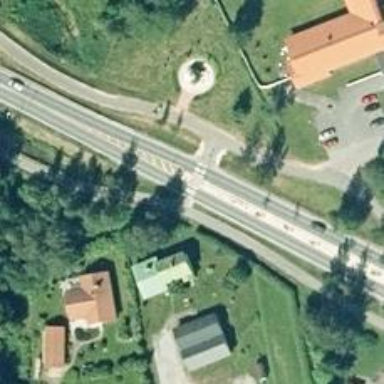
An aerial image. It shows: Asphalt cycleway with zebra crossing that includes island.